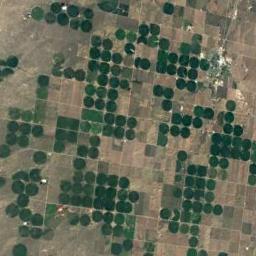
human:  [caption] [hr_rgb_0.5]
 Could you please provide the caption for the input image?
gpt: Many dark green circular farmlands are neatly arranged on the wasteland .

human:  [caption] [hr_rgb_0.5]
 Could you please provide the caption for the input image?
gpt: Round fields are empty .

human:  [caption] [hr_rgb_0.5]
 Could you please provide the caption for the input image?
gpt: Many dense, Dark green, Light green mixed neatly arranged circular farmland with incomplete gardens and semicircles .

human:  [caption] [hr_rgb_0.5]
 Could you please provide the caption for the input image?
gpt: There are some bare circle farmland and green circle farmland .

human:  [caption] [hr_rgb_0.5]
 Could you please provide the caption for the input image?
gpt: There are dozens of circular farmlands of the same size distributed irregularly .